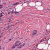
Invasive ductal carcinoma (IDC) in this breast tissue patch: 0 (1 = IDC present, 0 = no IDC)